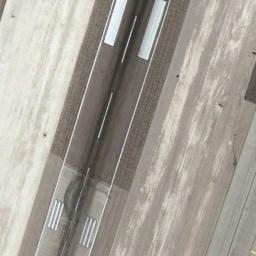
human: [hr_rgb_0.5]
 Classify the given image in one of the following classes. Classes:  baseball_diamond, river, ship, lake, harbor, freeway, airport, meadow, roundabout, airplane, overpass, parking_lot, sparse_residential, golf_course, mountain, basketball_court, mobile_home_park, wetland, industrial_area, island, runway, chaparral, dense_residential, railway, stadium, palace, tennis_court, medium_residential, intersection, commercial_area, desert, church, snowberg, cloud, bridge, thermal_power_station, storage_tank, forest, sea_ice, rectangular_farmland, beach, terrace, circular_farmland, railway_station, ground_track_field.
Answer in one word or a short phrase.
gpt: runway